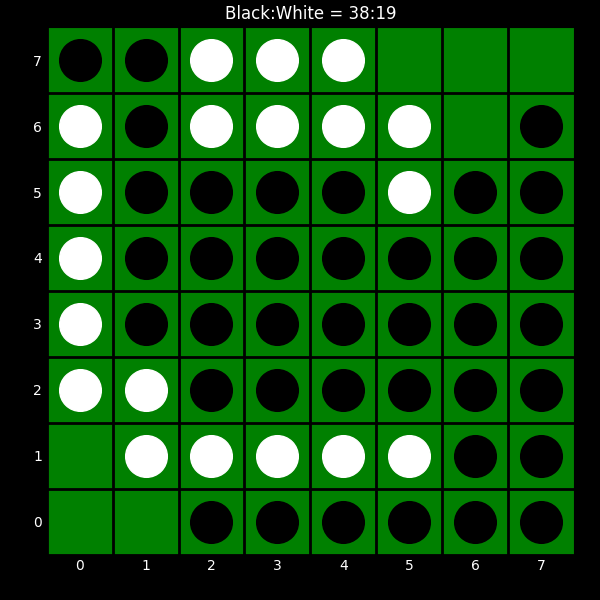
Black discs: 38
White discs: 19